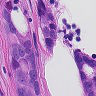
Metastatic tissue present: yes